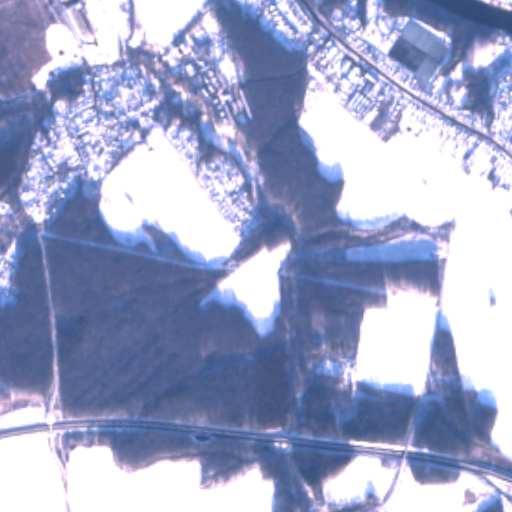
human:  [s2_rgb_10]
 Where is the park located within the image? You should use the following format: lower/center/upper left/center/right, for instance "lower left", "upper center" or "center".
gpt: The park is located in the upper left of the image.
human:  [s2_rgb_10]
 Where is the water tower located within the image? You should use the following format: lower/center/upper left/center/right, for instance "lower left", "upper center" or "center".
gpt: The water tower is located in the upper right of the image.
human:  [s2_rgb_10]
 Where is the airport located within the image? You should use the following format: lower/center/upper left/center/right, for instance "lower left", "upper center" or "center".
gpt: There is no airport in the image.